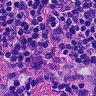
Metastatic tissue present: no